Aerial crown-view tile of a tropical tree (Barro Colorado Island, Panama), acquired 20250616:
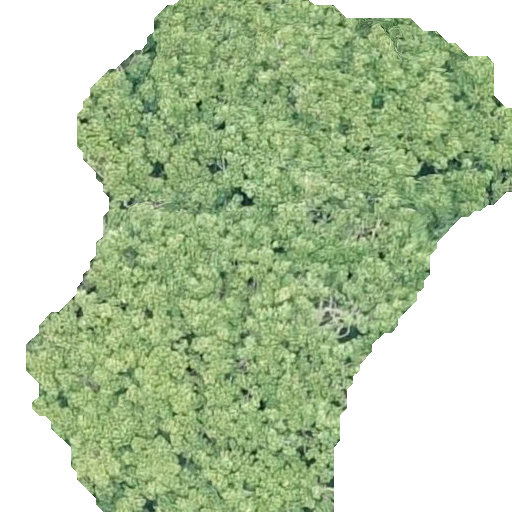
Species: Sterculia apetala
GBIF accepted scientific name: Sterculia apetala
Crown area: 262.57 m²